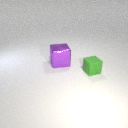
small green rubber cube in front of large purple metal cube